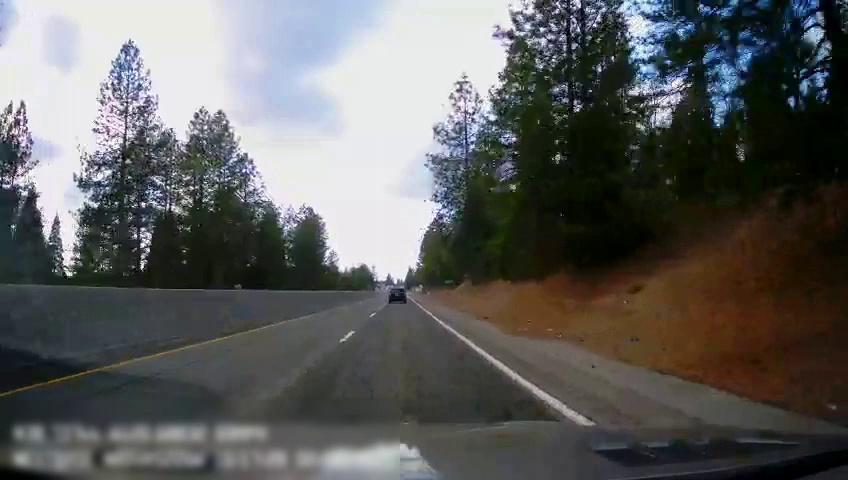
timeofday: Day
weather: Cloudy
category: Drivable Space
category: Vehicles | SUV
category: Lanes | Alternate Lane
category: Lanes | Current Lane
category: Lanes | Current Lane